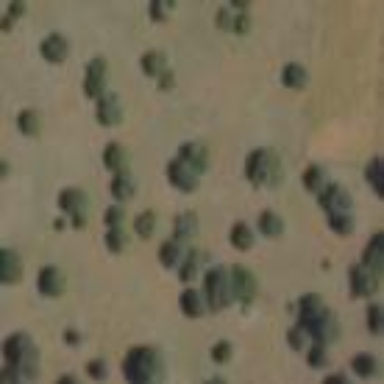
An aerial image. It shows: Patch of scrub vegetation.